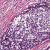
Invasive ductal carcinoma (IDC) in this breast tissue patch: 1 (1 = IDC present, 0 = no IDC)